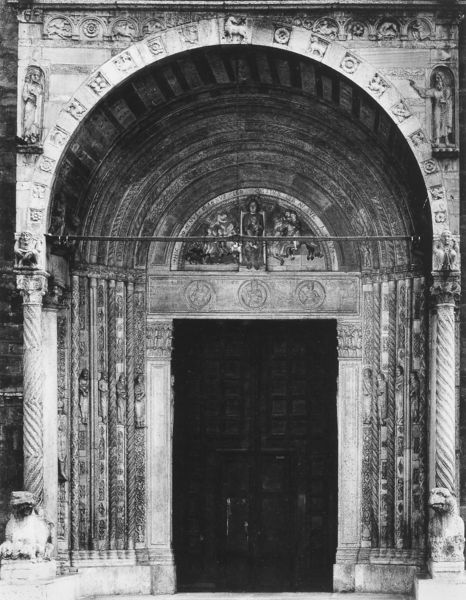
Titel: Dom S. Maria Matricolare, Verona
Standort: Verona, Dom, S. Maria Matricolare (EU - I - Toskana)
Schlagwörter: kirche, portal, mittelalter, triumphbogenportal